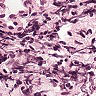
Metastatic tissue present: no